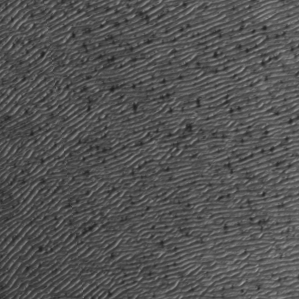
Label: frost